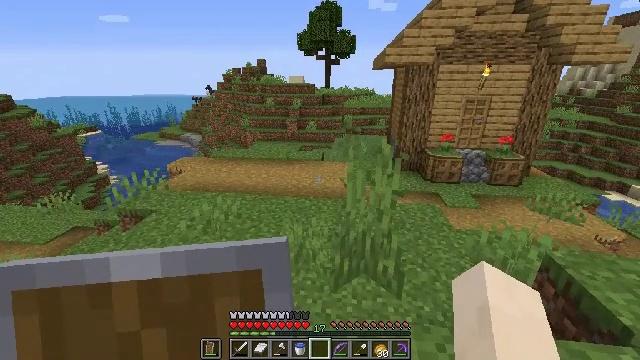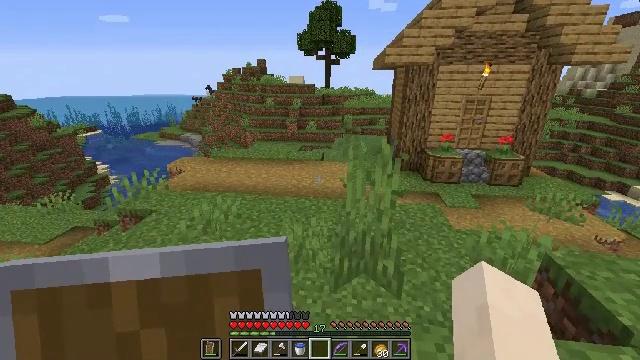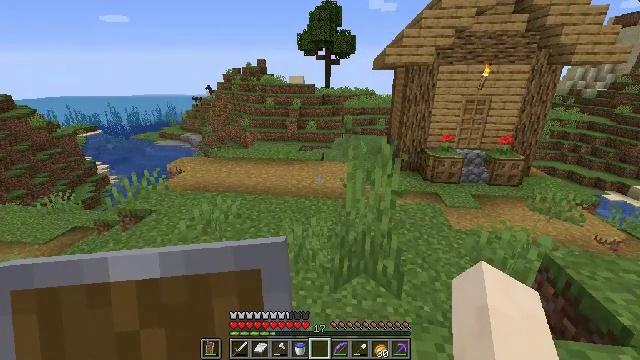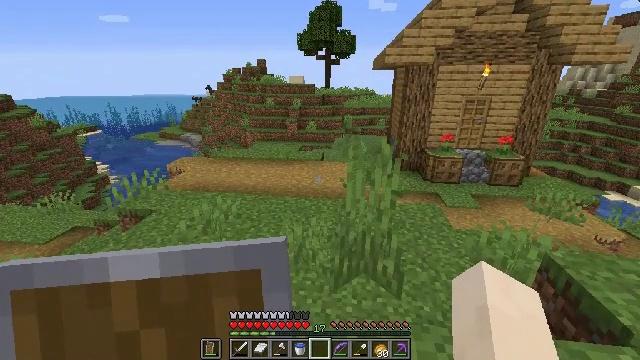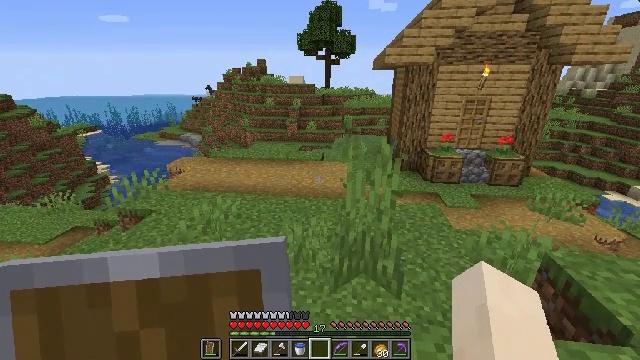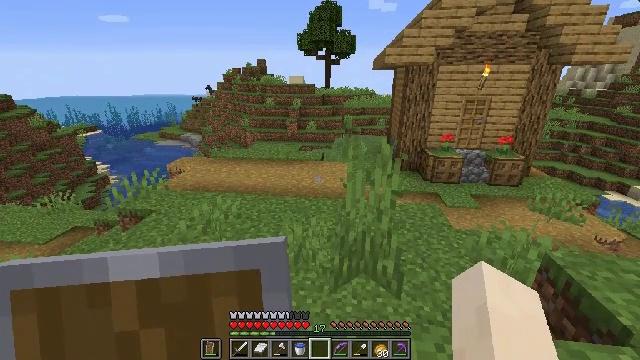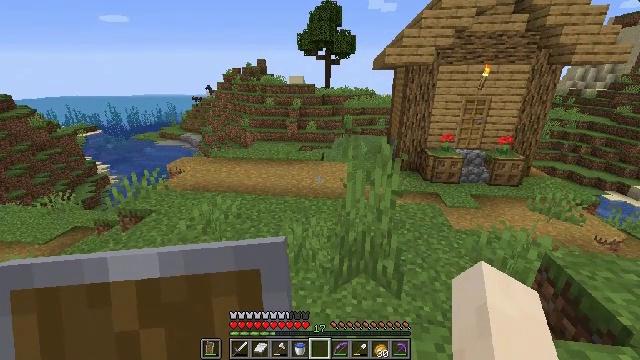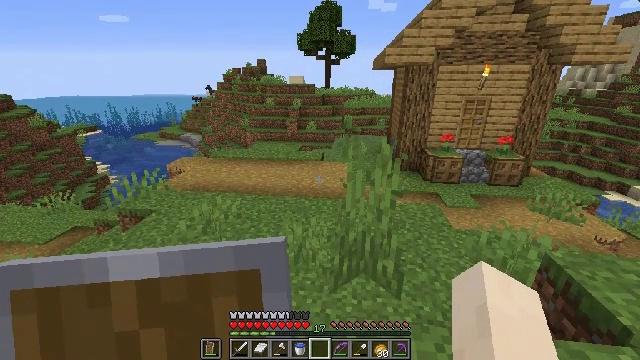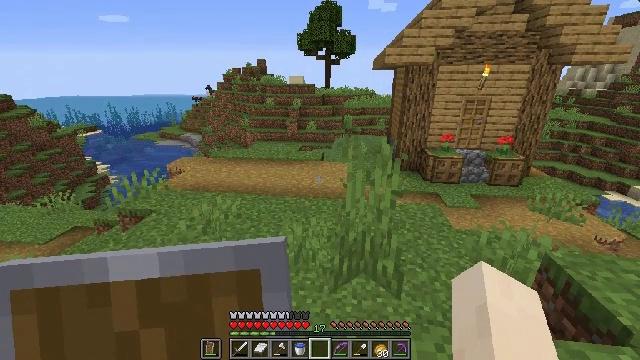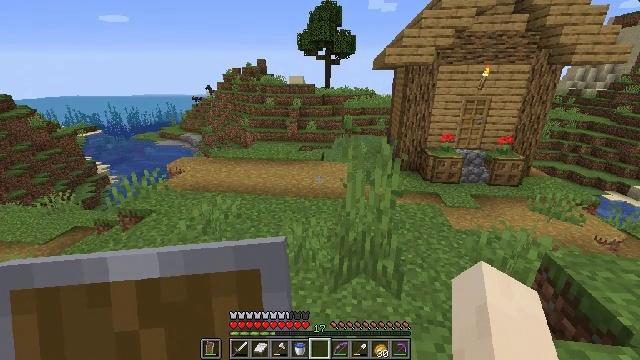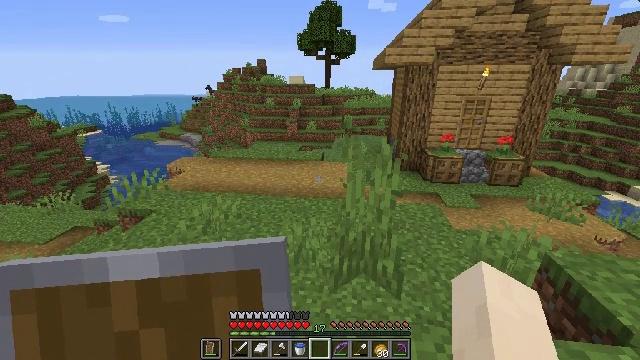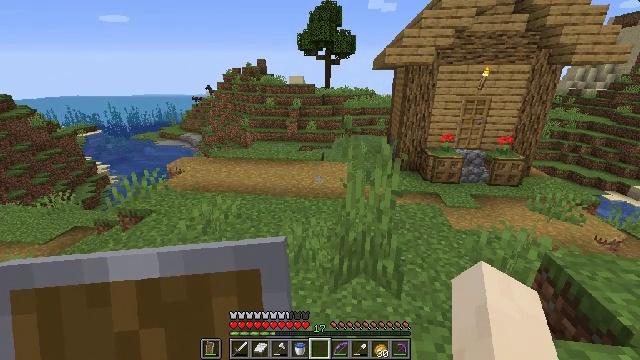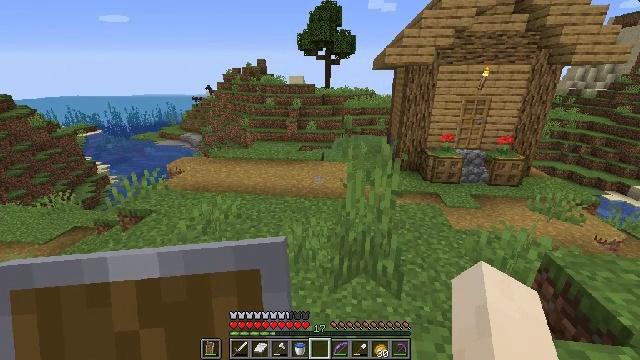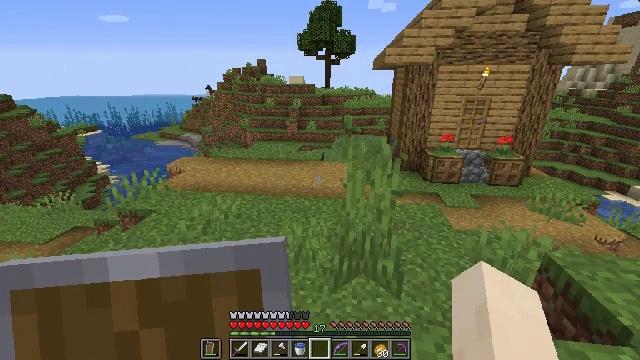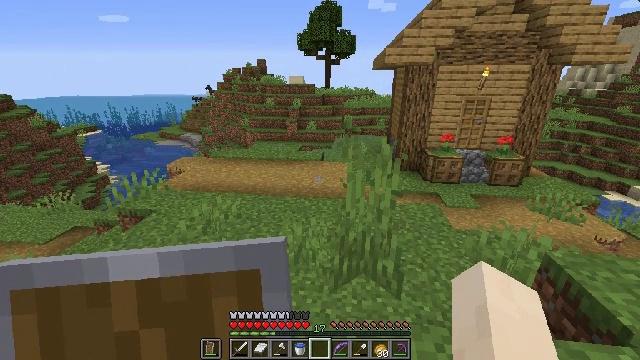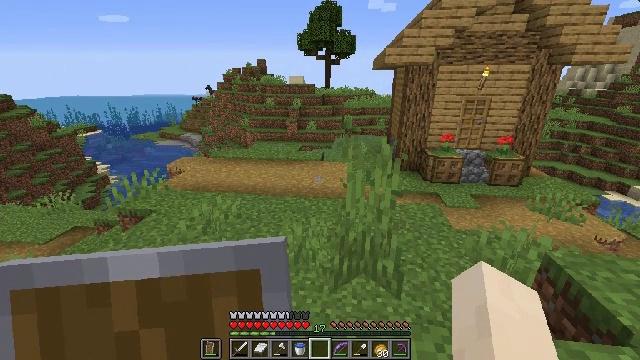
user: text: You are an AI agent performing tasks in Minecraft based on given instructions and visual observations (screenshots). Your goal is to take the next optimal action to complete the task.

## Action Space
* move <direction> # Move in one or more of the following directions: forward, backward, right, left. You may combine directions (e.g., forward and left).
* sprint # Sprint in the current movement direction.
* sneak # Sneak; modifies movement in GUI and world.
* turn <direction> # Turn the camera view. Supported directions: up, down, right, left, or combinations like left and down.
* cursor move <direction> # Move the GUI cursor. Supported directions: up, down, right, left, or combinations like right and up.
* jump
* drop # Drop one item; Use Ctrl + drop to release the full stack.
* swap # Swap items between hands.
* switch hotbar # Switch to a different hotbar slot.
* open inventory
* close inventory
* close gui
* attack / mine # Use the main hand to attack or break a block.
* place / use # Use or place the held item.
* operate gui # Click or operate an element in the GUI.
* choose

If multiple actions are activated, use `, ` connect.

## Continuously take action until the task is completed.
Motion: motion action
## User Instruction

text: Gather sand from the desert.
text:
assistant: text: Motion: no_op
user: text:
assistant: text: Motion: no_op
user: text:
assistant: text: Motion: no_op
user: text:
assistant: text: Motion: no_op
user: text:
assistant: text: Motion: no_op
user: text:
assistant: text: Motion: no_op
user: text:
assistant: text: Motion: no_op
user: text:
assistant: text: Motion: no_op
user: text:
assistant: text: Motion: no_op
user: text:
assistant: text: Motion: no_op
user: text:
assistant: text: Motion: no_op
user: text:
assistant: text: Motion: no_op
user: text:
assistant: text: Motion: no_op
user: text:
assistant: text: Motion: no_op
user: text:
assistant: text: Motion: no_op
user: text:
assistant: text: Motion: no_op
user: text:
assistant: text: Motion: no_op
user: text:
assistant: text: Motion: no_op
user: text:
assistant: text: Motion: no_op
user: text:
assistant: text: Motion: no_op
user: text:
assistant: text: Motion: no_op
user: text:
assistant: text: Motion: no_op
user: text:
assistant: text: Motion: no_op
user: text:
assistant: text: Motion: no_op
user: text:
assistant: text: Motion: no_op
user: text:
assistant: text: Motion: no_op
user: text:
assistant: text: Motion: no_op
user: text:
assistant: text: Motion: no_op
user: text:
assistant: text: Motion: no_op
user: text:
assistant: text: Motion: no_op